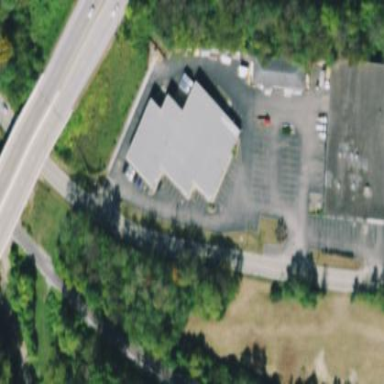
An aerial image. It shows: Retail building.